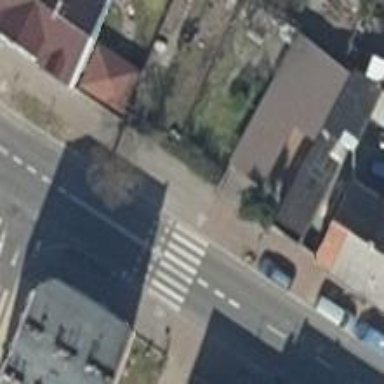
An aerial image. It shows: Zebra crossing on the road.